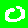
Digit: 0